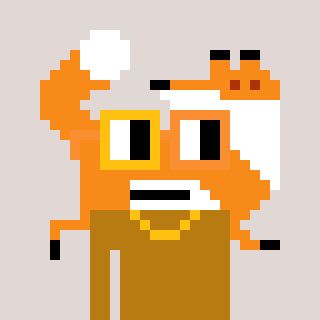
a pixel art character with square yellow and orange glasses, a fox-shaped head and a gold-colored body on a warm background